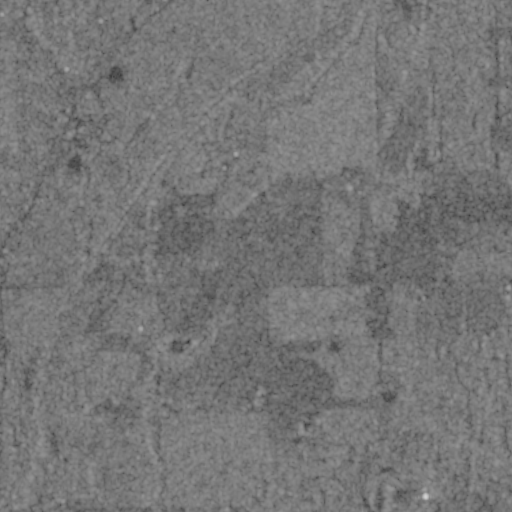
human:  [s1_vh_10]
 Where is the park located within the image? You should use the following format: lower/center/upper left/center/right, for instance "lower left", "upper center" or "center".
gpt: The park is located in the lower left of the image.
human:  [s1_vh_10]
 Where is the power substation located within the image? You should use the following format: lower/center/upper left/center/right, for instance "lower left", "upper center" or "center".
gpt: The power substation is located in the center of the image.
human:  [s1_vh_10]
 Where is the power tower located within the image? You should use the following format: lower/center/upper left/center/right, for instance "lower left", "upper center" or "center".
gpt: The power tower is located in the right of the image.
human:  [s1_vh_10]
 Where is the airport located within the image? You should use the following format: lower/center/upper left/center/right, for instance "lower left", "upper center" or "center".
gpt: There is no airport in the image.

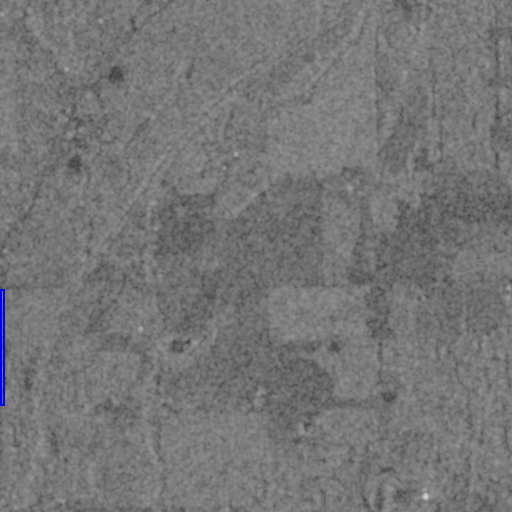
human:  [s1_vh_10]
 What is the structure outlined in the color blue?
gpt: The structure outlined in blue is a park.
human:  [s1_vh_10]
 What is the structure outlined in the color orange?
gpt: There is no orange outline.